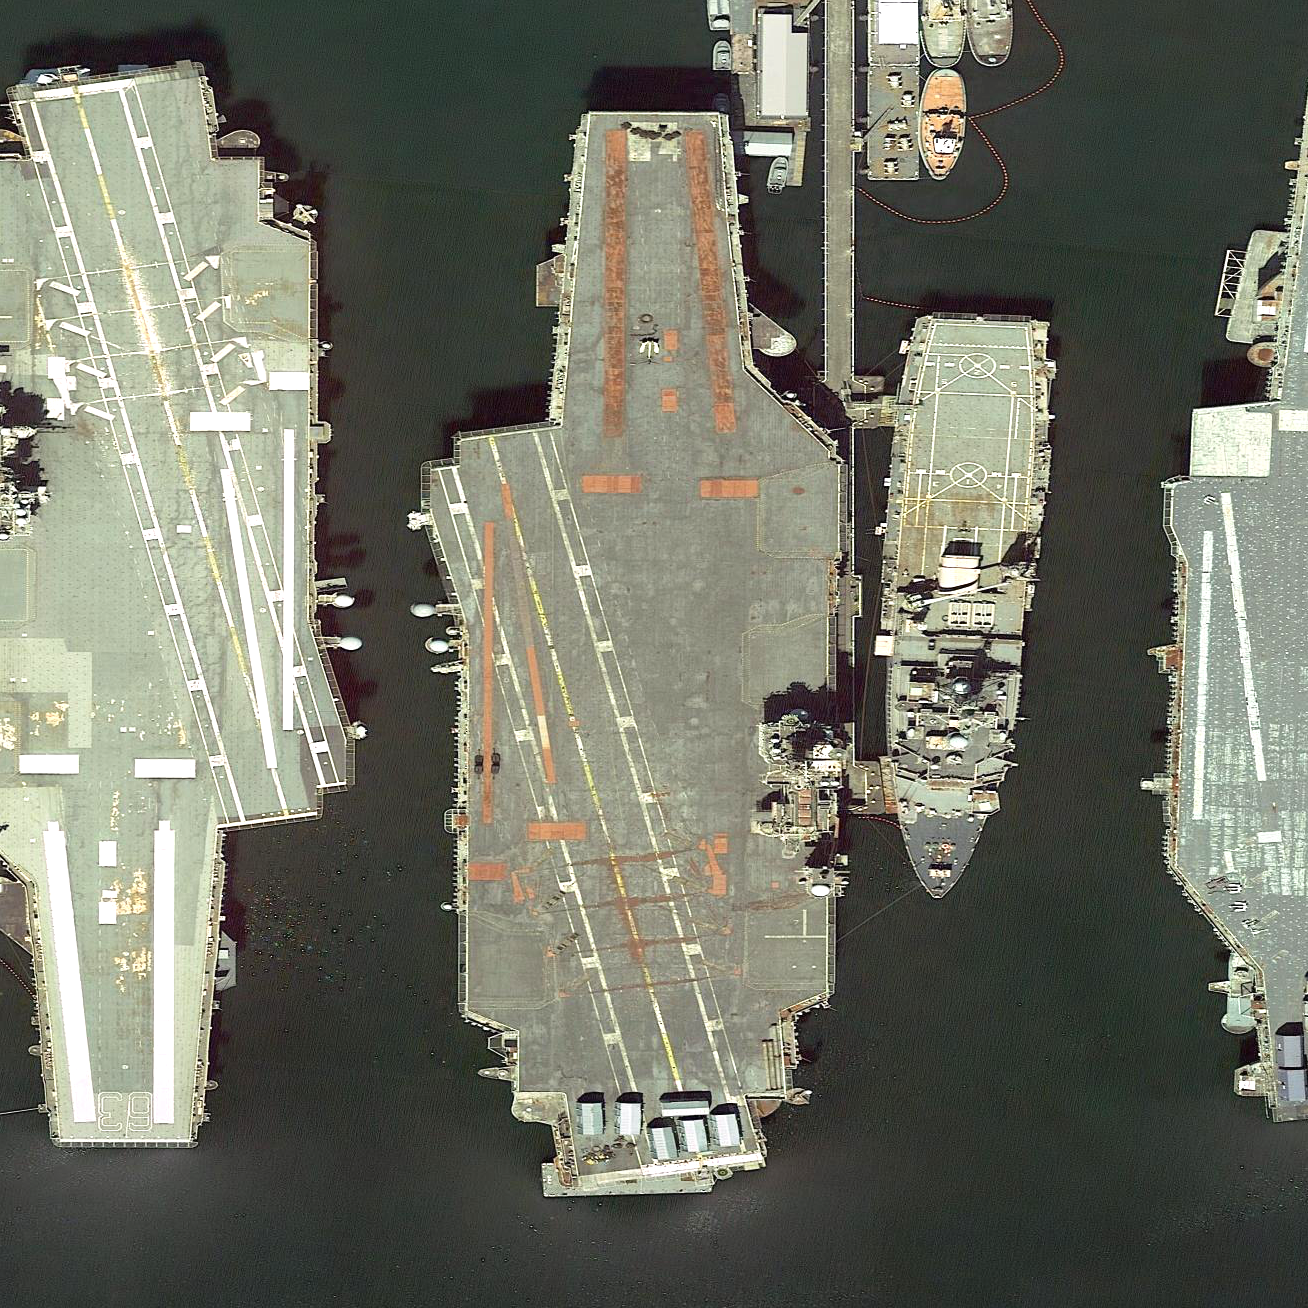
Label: aircraft_carrier